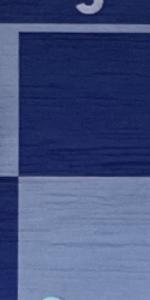
Label: Empty